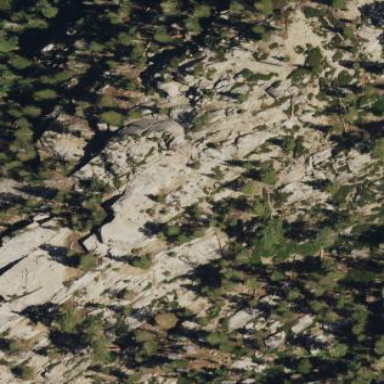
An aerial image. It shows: Landscape of bare rock.